Question: I need to write or find an application that will generate jpg line gradients, like the one below.

This application would probably be based on HTML5 or CSS3, which already have linear gradient generating commands, and would let the user chose the line width, line length, the colors and color positions, and will then generate a jpg that can be saved to a directory. The application could be online or standalone.
Does anyone know of a application like this, or have some good ideas for writing one? Something in jQuery would be great!
Thanks
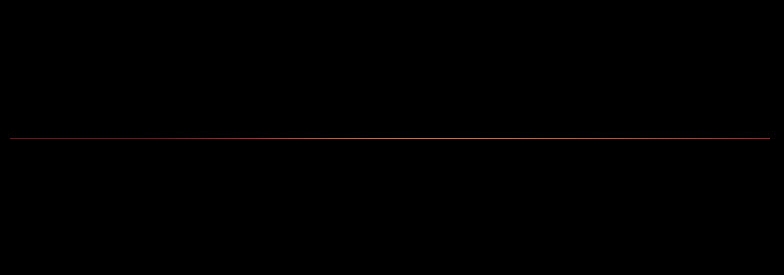
Answer:
Example code:
'''
<!doctype html>
<html>
<head>
<link rel="stylesheet" type="text/css" media="all" href="css/reset.css" /> <!-- reset css -->
<script type="text/javascript" src="http://code.jquery.com/jquery.min.js"></script>
<style>
body{ background-color: ivory; }
#canvas{border:1px solid red;}
</style>
<script>
$(function(){
var canvas=document.getElementById("canvas");
var ctx=canvas.getContext("2d");
// create a linear gradient
var g=ctx.createLinearGradient(0,50,canvas.width,50);
g.addColorStop(0,"brown");
g.addColorStop(.33,"orange");
g.addColorStop(.66,"orange");
g.addColorStop(1.00,"brown");
// stroke a gradient line on a black background
ctx.fillStyle="black";
ctx.fillRect(0,0,canvas.width,canvas.height);
ctx.beginPath();
ctx.moveTo(0,50);
ctx.lineTo(canvas.width,50);
ctx.strokeStyle=g;
ctx.stroke();
// let the user right-click save an image of the canvas
$("#save").click(function(){
var html="<p>Right-click on image below and Save-Picture-As</p>";
html+="<img src='"+canvas.toDataURL()+"' alt='from canvas'/>"; // or canvas.toDataURL("image/jpeg")
var tab=window.open();
tab.document.write(html);
});
}); // end $(function(){});
</script>
</head>
<body>
<button id="save">save</button><br>
<canvas id="canvas" width=350 height=100></canvas>
</body>
</html>
'''